Question: I have a set of rows I am displaying via 'jQuery' datatables , basically using a grid list in MVC 'ASP.net' and then using 'jQuery' datatables to expand each row of data to show new table data.
The detail table data does not occupy the full width of the row and shows up like this

My call to open table function is
'''
oTable.fnOpen(nTr, details, 'LP')
'''
where is the styling class of the parent table as seen in the figure, but it is not being applied. Ive tried applying the styling to the 'HTML' itself of the detail rows but to no avail
How do I make it take the styling of the parent table and occupy the width of the parent table?
It turns out my sortable columns in the parent table were preventing the styling from working with the child tables - I havent studied enough to learn why yet, but something as a reference to anyone with the problem. Putting a sort on all columns of the parent table and changing the styling of the child to include 100% width worked.
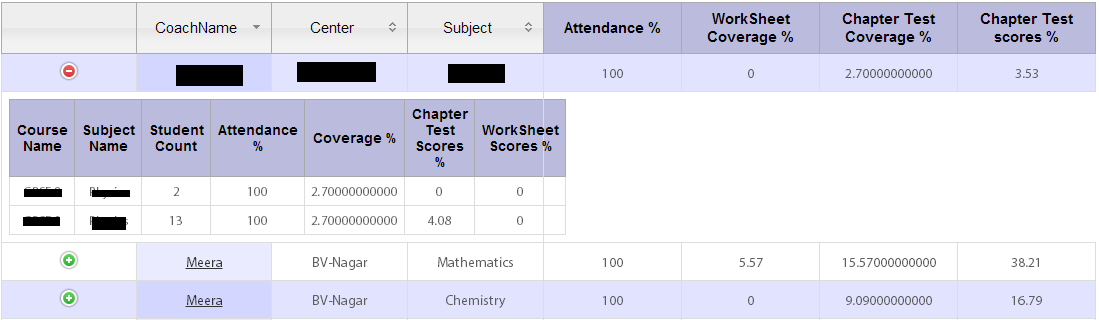
Answer: I coded this <URL> which is derived from the dataTables examples.

It seems to do what you wanted. (Ignore the broken icons, plz).
Since I don't know any of your code I had to construct this lengthy script. But in fact it comes down to simply adding a width of 100% to your subtable (line 4 of plunker code):
'''
var sOut = '<table class="subtable" style="width:100%">';
'''
Please check this out and use my plunker as a base for further refinements that can be discussed here. (Others might be of help too, if you show them some of your code).
Hope this helps. (Btw, very nice fjords!)